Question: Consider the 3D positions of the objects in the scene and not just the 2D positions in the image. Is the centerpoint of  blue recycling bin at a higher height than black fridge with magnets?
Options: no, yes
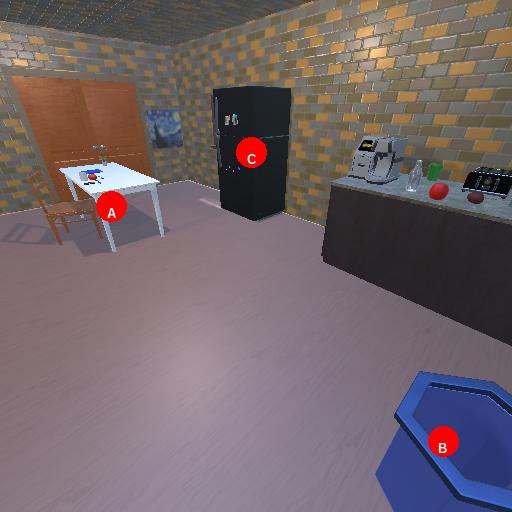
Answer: no